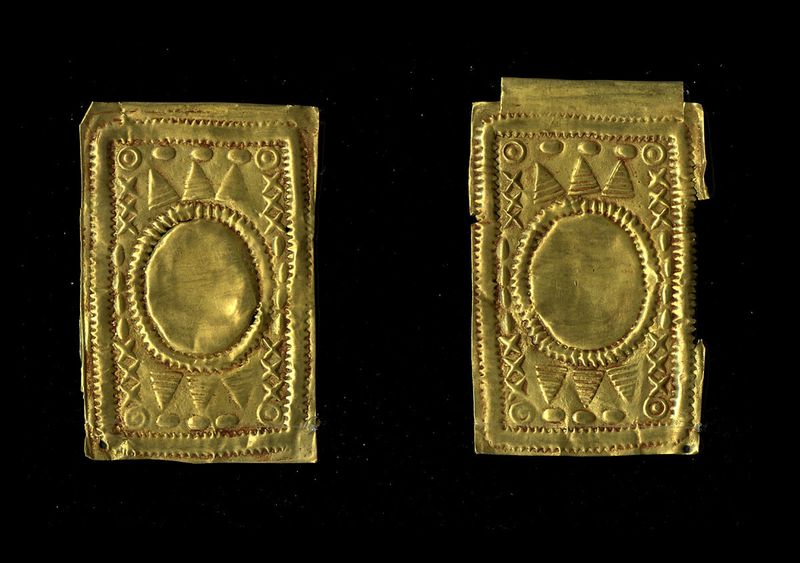
Titel: Zwei Beschläge von Gürtelhaken
Standort: Hamburg
Institution: Museum für Kunst und Gewerbe Hamburg
Schlagwörter: schmuck, kleidung, tod, gold, ornamente, beerdigung, getrieben, bestattung, trauerfeier, beisetzung, frauenkleidung, damenbekleidung, totenfeier, hessische systematik, körper, begräbnis, frühe kaiserzeit, prinzipat, gewandschmuck, römisch, gürtelgehänge, gürtelhaken, schlüsselhaken